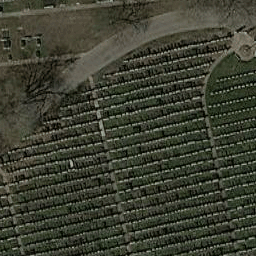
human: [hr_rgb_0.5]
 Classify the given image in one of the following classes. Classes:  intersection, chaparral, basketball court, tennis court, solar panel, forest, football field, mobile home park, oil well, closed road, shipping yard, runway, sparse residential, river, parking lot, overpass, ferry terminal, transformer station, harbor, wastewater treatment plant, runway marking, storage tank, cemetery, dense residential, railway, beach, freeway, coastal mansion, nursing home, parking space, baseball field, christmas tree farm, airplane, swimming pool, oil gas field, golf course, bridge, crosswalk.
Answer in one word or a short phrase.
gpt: cemetery